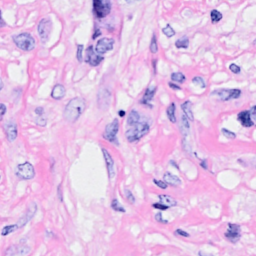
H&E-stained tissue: Breast